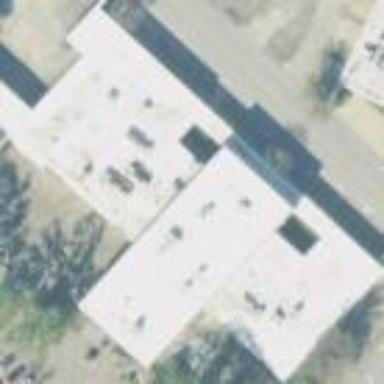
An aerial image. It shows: Office building with flat roof.